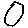
Label: circle